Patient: sex F, age 57
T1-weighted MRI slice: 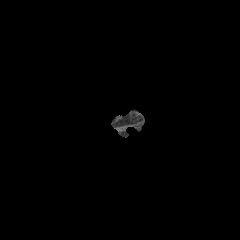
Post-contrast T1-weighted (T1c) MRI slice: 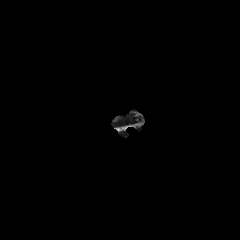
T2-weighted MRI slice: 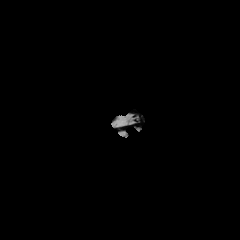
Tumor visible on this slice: no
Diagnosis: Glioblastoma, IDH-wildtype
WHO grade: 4